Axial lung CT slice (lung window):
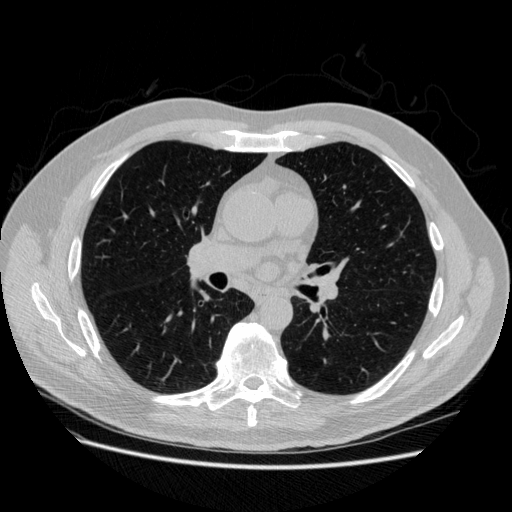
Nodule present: no